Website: home-depot
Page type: customer-info-address
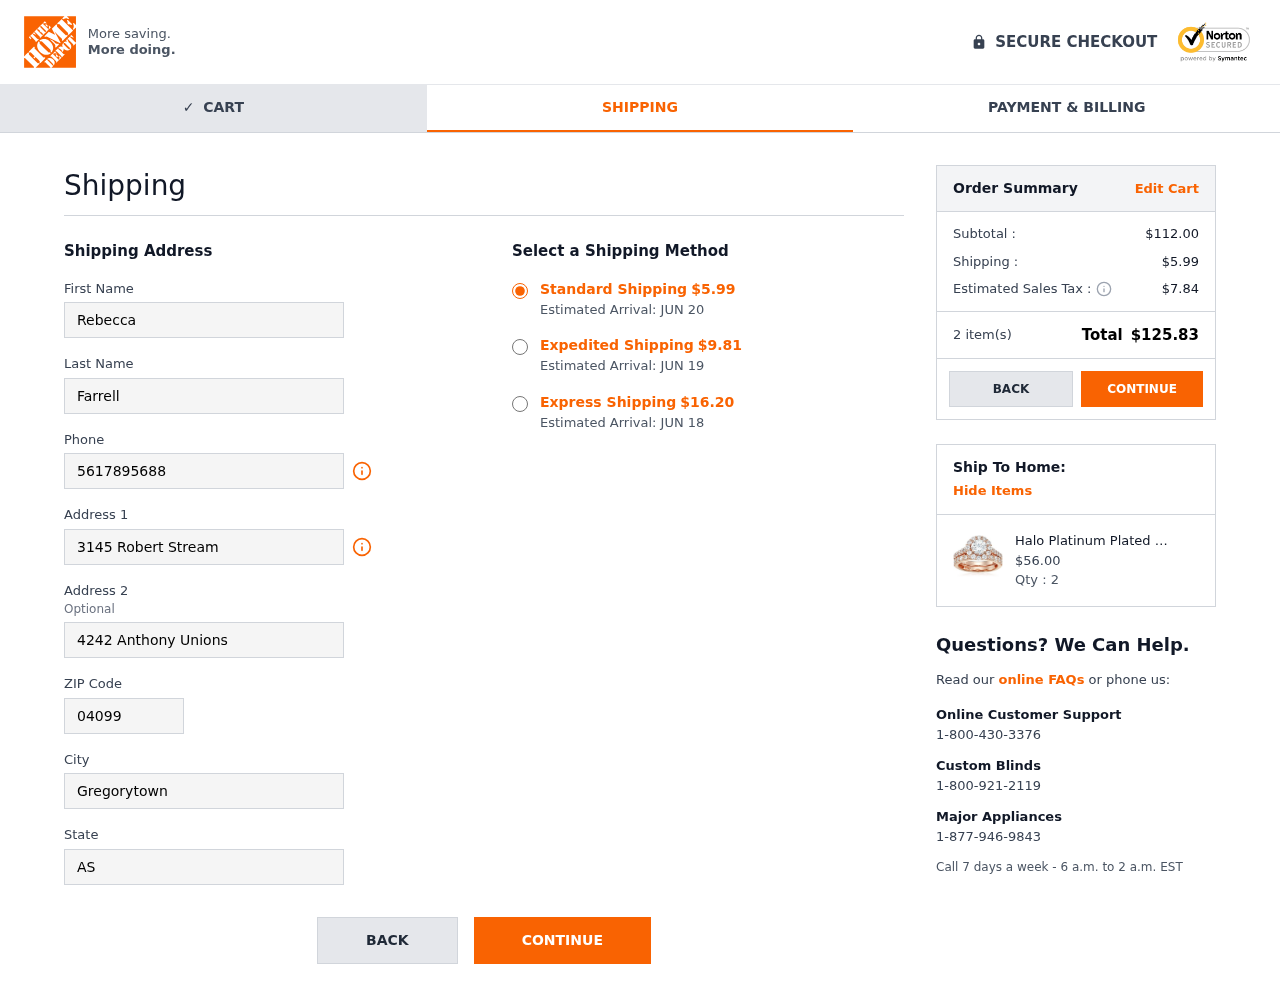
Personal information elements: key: PII_CITY
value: Gregorytown
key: PII_FIRSTNAME
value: Rebecca
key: PII_LASTNAME
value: Farrell
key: PII_PHONE
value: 5617895688
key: PII_POSTCODE
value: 04099
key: PII_STATE
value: AS
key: PII_STREET
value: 3145 Robert Stream
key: PII_STREET2
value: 4242 Anthony Unions
Product elements: key: PRODUCT1_NAME
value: Halo Platinum Plated Sterling Silver Swarovski Crystal Flower Ring
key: PRODUCT1_PRICE
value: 56
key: PRODUCT1_QUANTITY
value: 2
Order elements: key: ORDER_SHIPPING_COST
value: $5.99
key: ORDER_DELIVERY_DATE
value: Estimated Arrival: JUN 20
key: ORDER_SHIPPING_COST_EXPEDITED
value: $9.81
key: ORDER_DELIVERY_DATE_EXPEDITED
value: Estimated Arrival: JUN 19
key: ORDER_SHIPPING_COST_EXPRESS
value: $16.20
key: ORDER_DELIVERY_DATE_EXPRESS
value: Estimated Arrival: JUN 18
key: ORDER_SUBTOTAL
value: $112.00
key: ORDER_TAX
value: $7.84
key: ORDER_NUM_ITEMS
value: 2 item(s)
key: ORDER_TOTAL
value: $125.83